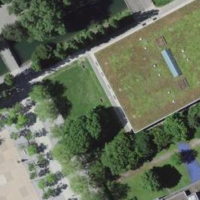
EUNIS habitat code: 53
Species observed at this site:
Pluvialis apricaria
Columba livia